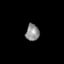
Tissue: skin
Cell type: Epithelial cells
Senescence score: 0.9395
Nuclear area (px): 221
Mean DAPI intensity: 140.819